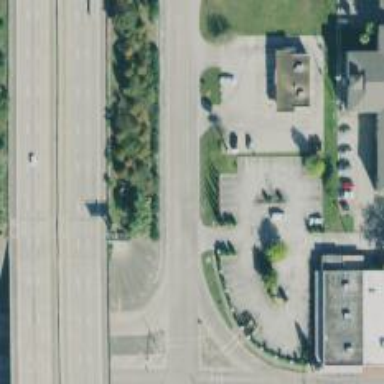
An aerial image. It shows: Secondary road with frontage road.